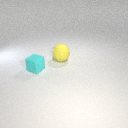
large yellow rubber sphere behind small cyan rubber cube